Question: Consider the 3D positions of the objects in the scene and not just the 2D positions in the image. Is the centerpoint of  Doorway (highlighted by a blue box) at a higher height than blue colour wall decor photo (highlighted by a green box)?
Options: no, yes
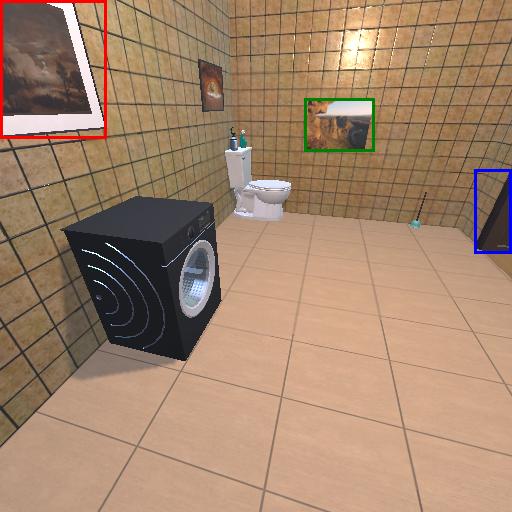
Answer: no